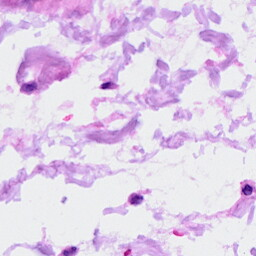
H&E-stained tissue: Ovarian